Question: Looking at current folder structure :
'''
c:\Windows\Microsoft.NET\Framework -
1. v1.0.3705
2. v1.1.4322
3. v2.0.50727
4. v3.0
5. v3.5
6. v4.0.30319
'''
And on the 64 ver :
'''
C:\Windows\Microsoft.NET\Framework64-
1. v2.0.50727
2. v3.0
3. v3.5
4. v4.0.30319
'''
And here is my question :
I've installed today '4.5.1' :

But I see any folder for that version ( nor for '4.5').
If '3','3.5' are built on '2' and they do got special folder ( as you can see) - then why '4.5'/'4.5.1' didn't get their own folder ? what is so special about the way this version was embedded ?
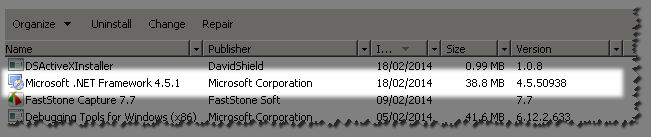
Answer: Welcome to the big commotion of a year or two ago. 4.5 is a in place upgrade of 4.0, it overwrites files in the 4.0 folder to do the install.
: I found <URL>\Reference Assemblies\Microsoft\Framework\.NETFramework' but those are not the assemblies that are used at runtime on your machine. If you have 4.5 installed a 4.0 targeted assembly will use the 4.5 dll's.